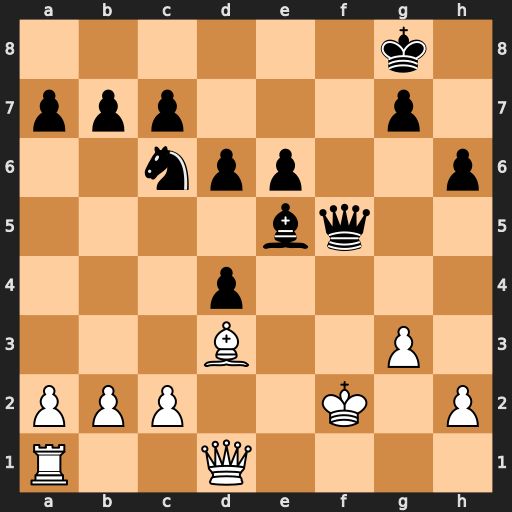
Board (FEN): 6k1/ppp3p1/2npp2p/4bq2/3p4/3B2P1/PPP2K1P/R2Q4
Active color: w
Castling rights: -
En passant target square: -
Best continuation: Bxf5